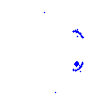
Particle: pion